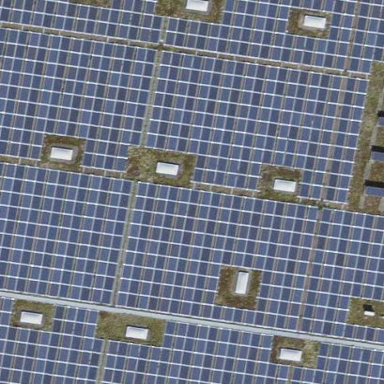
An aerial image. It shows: Solar power generator.